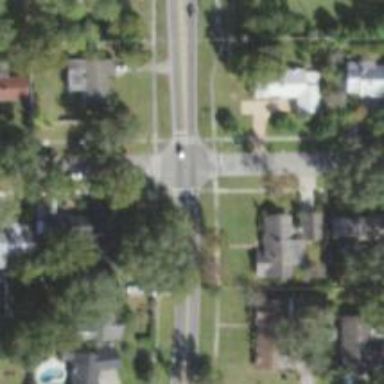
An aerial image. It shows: Marked crossing on the road.